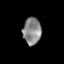
Tissue: prostate
Cell type: Fibroblasts
Senescence score: 0.8235
Nuclear area (px): 483
Mean DAPI intensity: 134.025